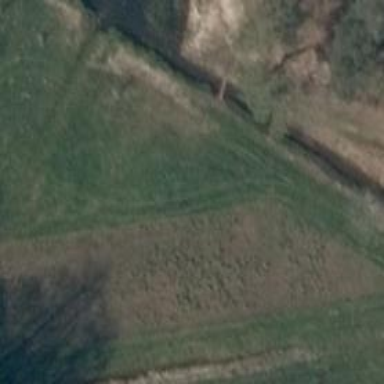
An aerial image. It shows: Hunting stand.